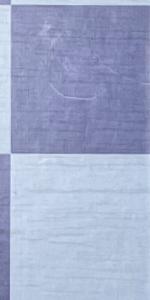
Label: Empty